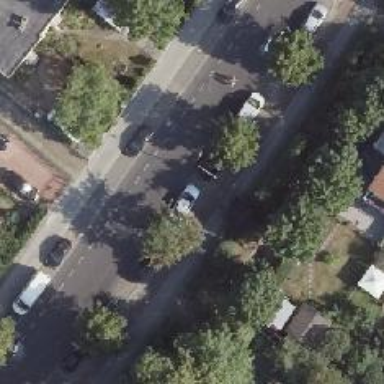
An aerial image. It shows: Avenue lined with deciduous broadleaved trees.